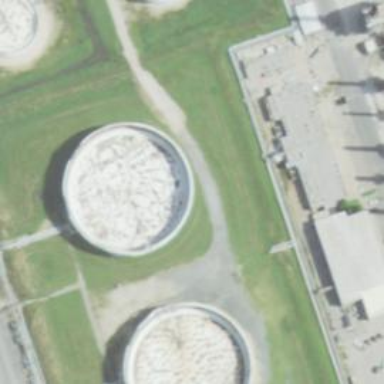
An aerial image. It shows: Storage tank that is man-made.